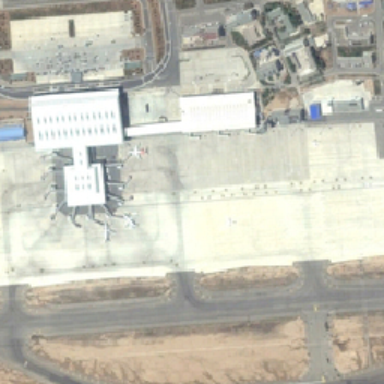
A fender terminal was built between the squares surrounded by roads and a runway was built in the wild .